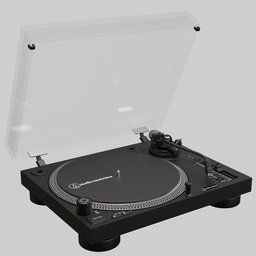
Label: electronics